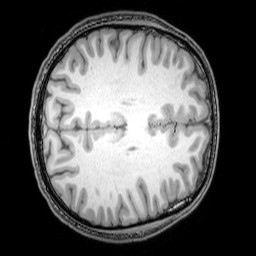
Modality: T1w
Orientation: axial
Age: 26
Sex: male
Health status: healthy
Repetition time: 0.081 s
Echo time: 0.037 s